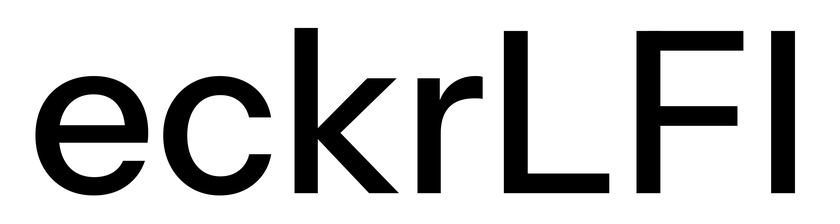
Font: InstrumentSans_Medium